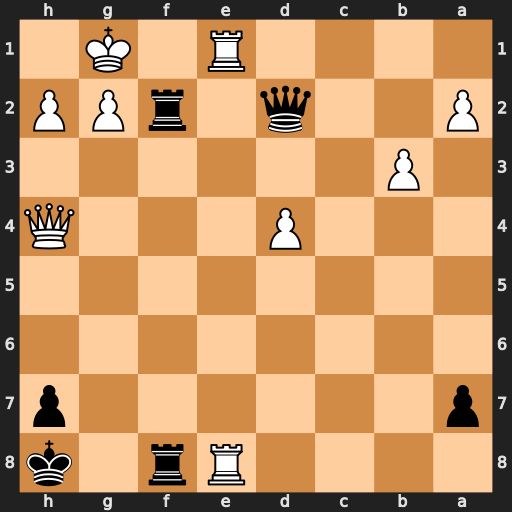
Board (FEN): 4Rr1k/p6p/8/8/3P3Q/1P6/P2q1rPP/4R1K1
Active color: b
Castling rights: -
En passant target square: -
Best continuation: Rxg2+ Kh1 Rgg8